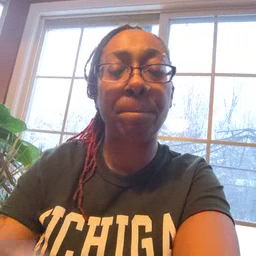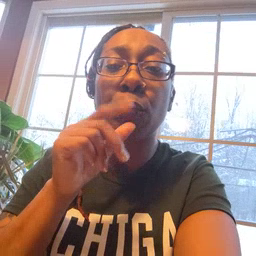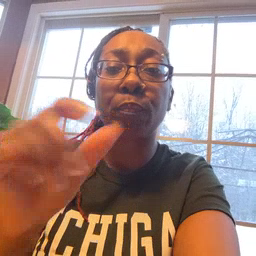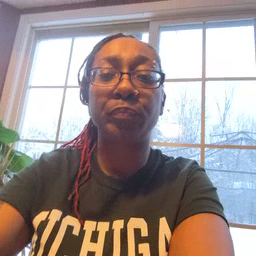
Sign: who